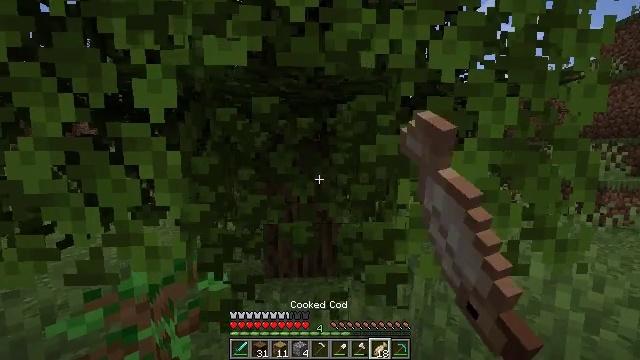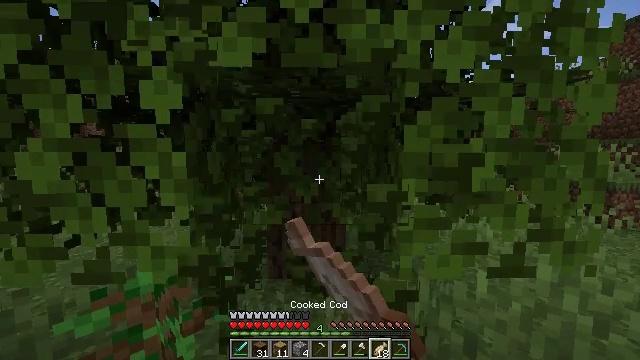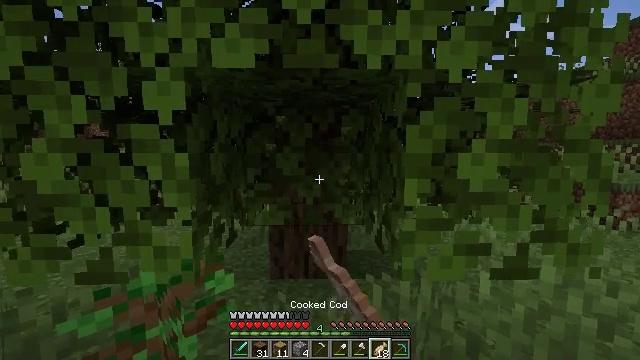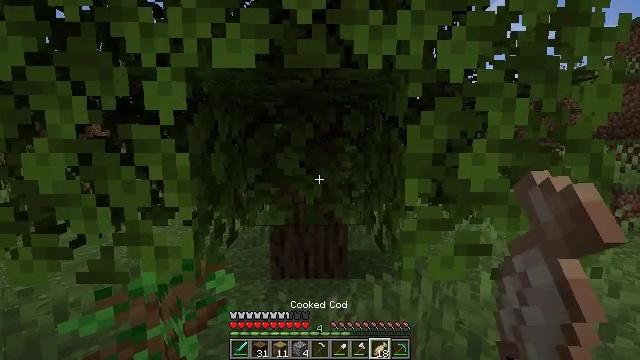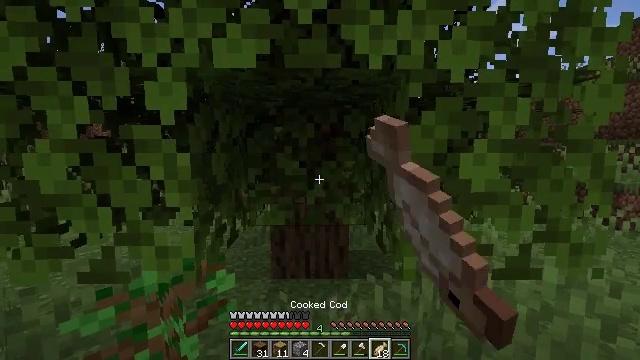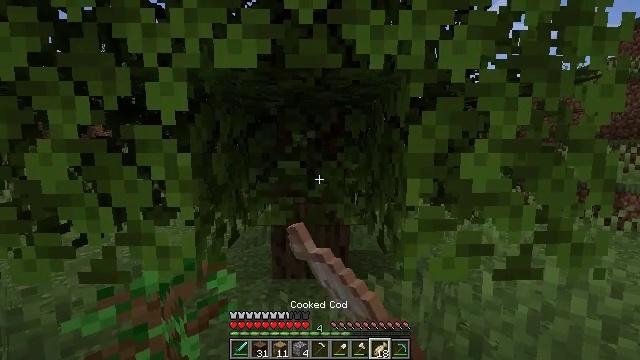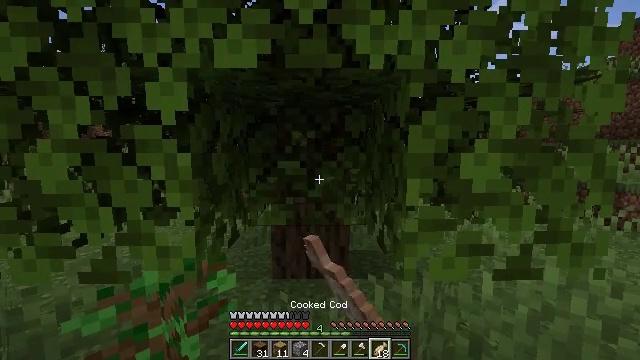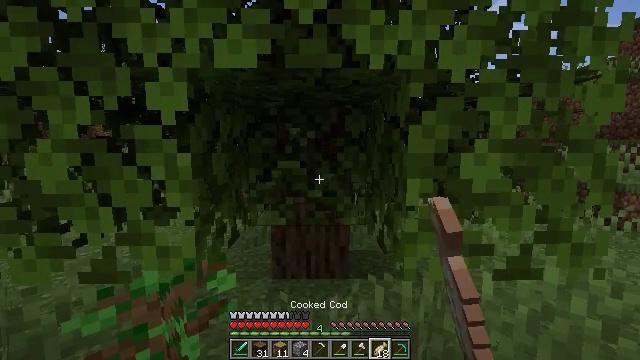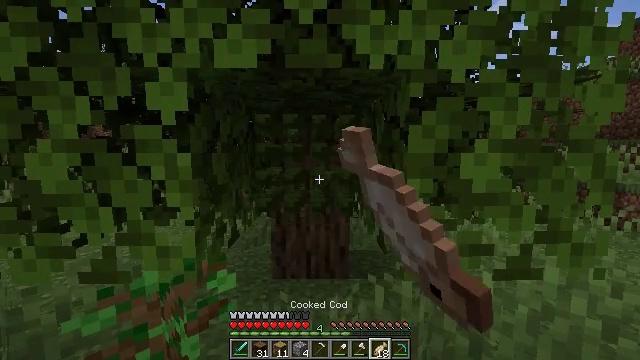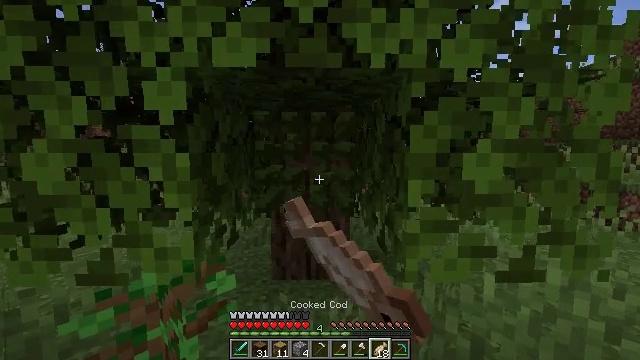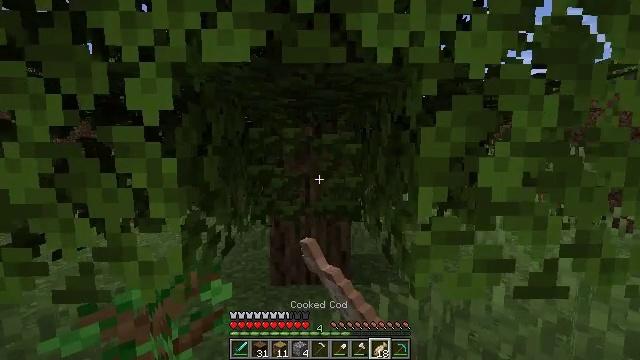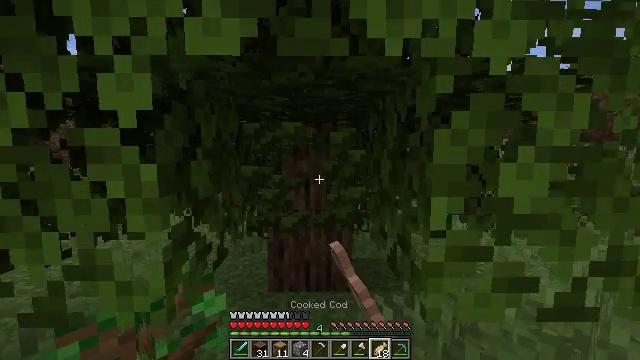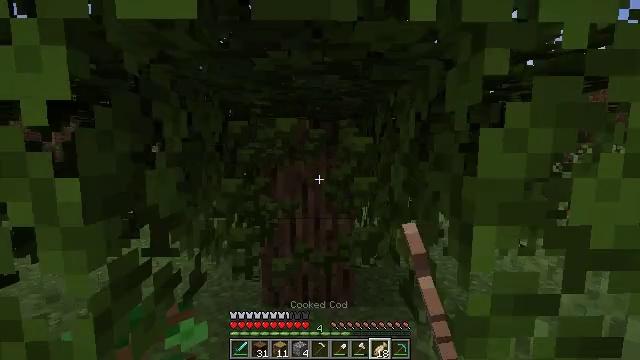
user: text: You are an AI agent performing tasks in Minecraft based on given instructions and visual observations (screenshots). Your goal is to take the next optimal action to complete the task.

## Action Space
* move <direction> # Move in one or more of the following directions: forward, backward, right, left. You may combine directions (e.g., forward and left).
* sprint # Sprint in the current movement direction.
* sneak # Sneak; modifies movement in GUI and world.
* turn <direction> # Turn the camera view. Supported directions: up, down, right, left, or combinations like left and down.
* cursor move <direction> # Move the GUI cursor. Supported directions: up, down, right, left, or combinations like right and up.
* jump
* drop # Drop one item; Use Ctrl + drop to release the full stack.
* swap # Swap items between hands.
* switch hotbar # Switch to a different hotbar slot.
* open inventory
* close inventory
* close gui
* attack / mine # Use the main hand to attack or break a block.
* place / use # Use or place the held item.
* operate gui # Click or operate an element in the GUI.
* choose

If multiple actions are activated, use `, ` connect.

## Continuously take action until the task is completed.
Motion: motion action
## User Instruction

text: Remove oak leaves from branches.
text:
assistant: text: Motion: attack / mine
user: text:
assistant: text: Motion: attack / mine
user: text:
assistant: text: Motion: attack / mine
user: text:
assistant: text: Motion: attack / mine
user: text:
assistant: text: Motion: attack / mine
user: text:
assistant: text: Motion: attack / mine
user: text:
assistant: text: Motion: attack / mine
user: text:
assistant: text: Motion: attack / mine
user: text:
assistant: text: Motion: move forward, attack / mine
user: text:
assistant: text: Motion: move forward, attack / mine
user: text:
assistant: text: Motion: move forward
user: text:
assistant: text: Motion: move forward
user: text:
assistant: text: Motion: no_op